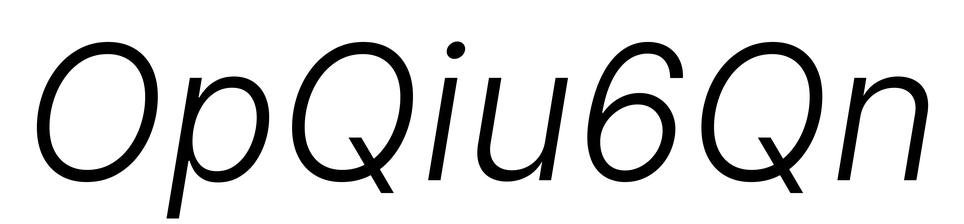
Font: Inter-Italic_Light_Italic